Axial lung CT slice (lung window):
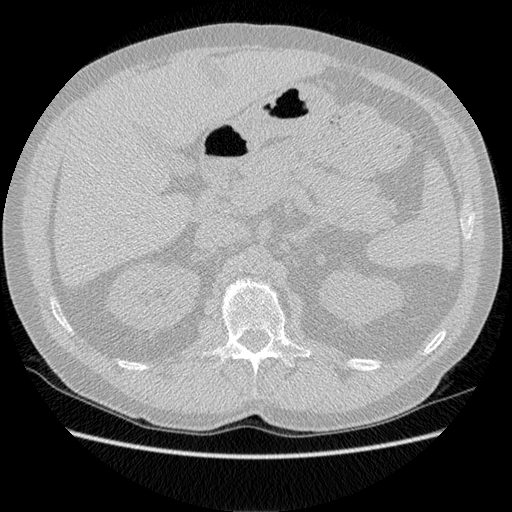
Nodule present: no